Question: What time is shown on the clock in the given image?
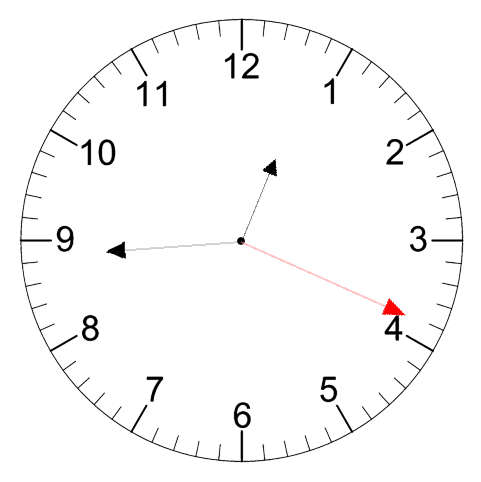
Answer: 12:44:19